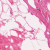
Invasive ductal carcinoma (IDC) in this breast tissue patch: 0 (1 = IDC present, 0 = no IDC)